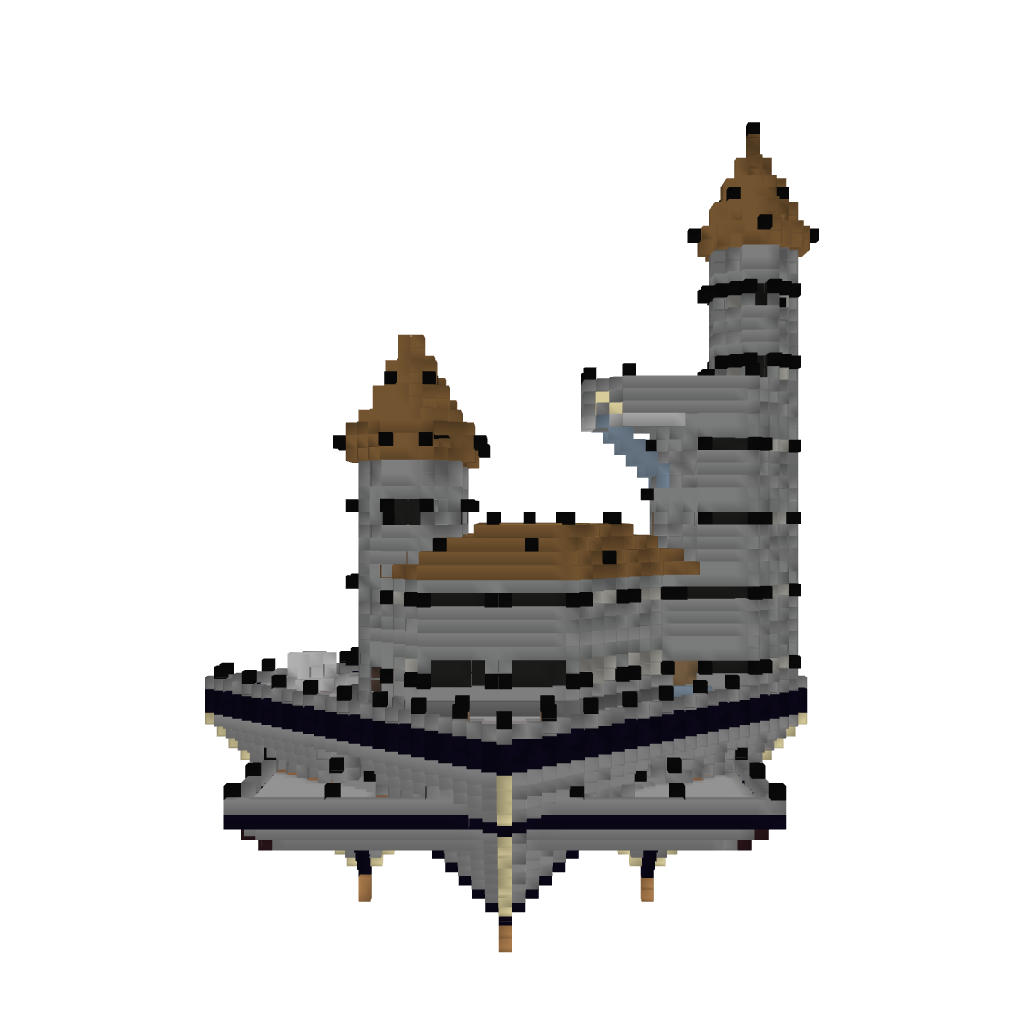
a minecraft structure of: Floating Castle